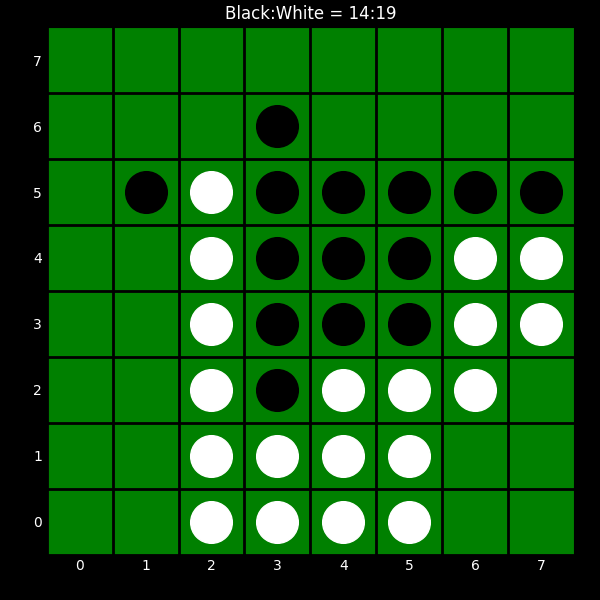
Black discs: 14
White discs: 19